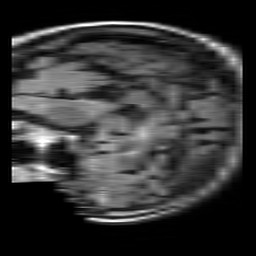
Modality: FLAIR
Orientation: sagittal
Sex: female
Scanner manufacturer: philips
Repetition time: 11 s
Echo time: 0.125 s